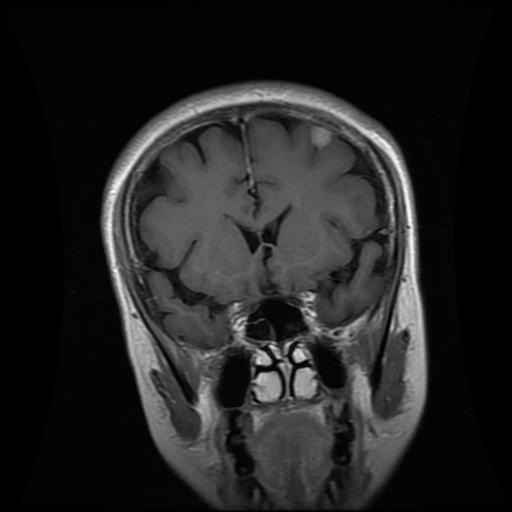
Label: meningioma